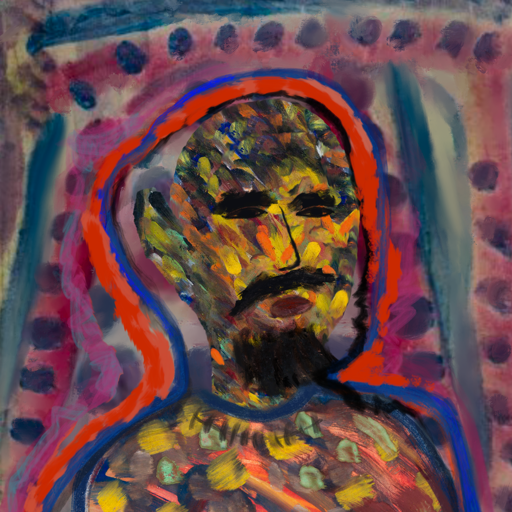
Background: HillGirl, Head And Neck Side: An_Impression, Face Side: Mosgoul, Bust: Mother_And_Son_Mother, Hair Side: Experience, Head Accessory: Blank, Second Necklace: Blank, Necklace: In_The_Sun, Baby: Blank